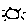
Label: sun